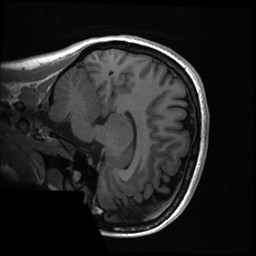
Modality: T1w
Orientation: sagittal
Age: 24
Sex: female
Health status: healthy